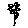
Label: flower